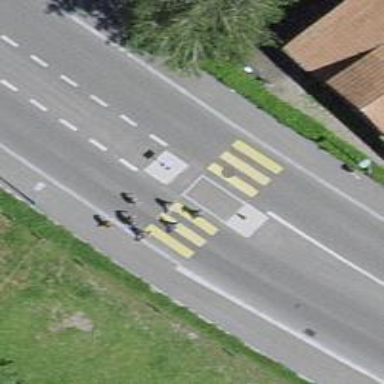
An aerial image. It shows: Zebra crossing with pedestrian island.